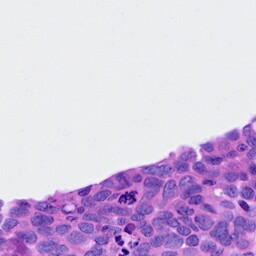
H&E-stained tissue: Ovarian